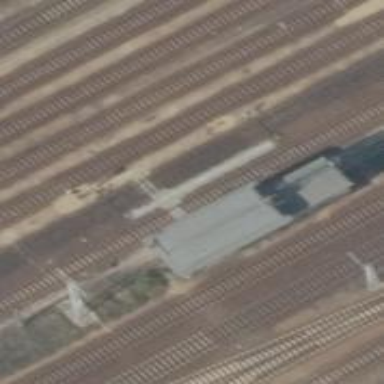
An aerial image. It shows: Railway switch.